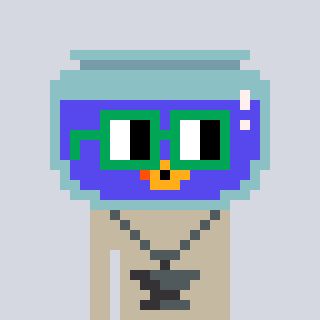
a pixel art character with square green glasses, a goldfish-shaped head and a bege-colored body on a cool background